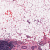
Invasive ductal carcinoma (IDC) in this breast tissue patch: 0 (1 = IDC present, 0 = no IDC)